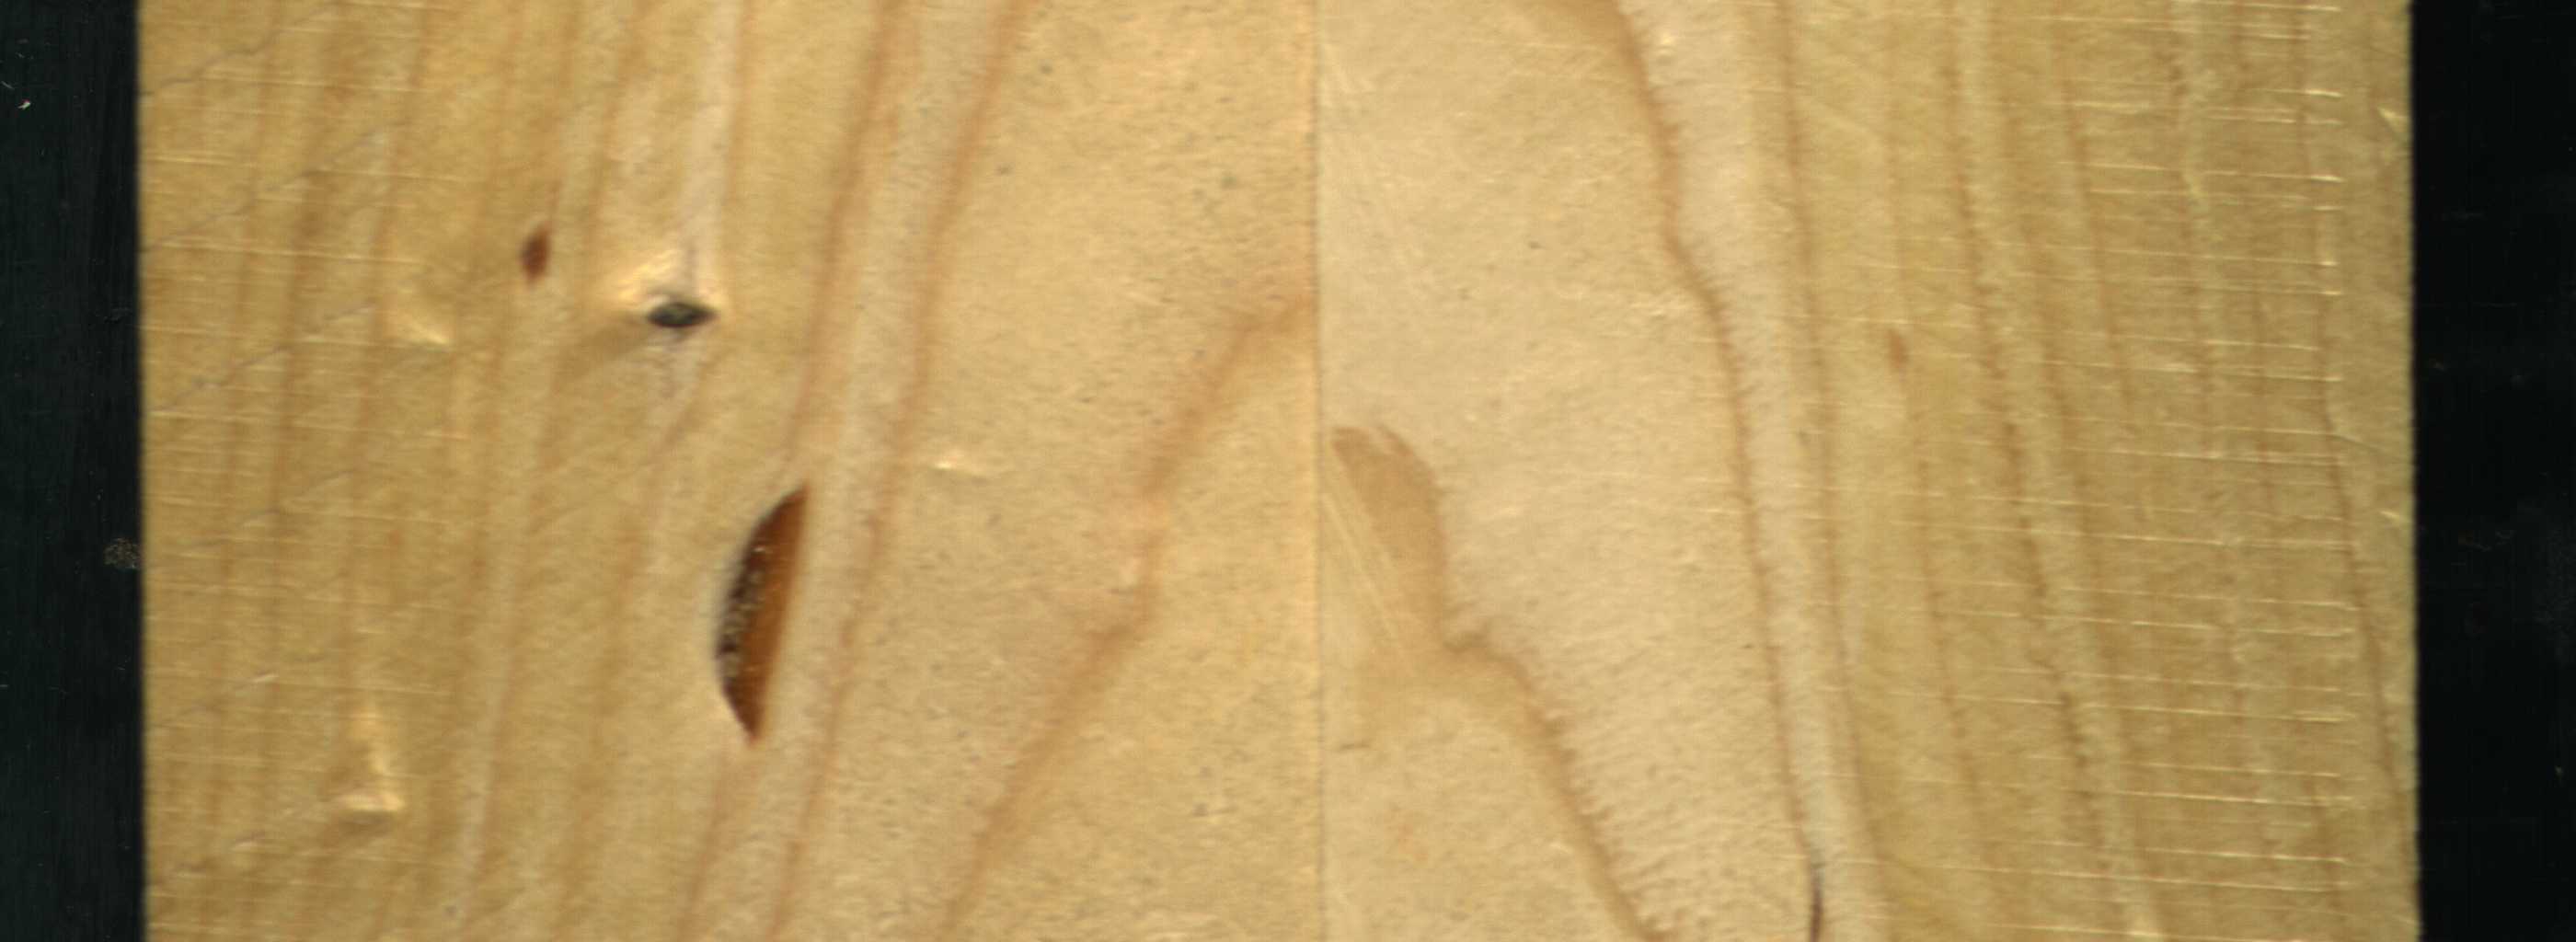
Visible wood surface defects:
resin
resin
Dead_Knot